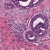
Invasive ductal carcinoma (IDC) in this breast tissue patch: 0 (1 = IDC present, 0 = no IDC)